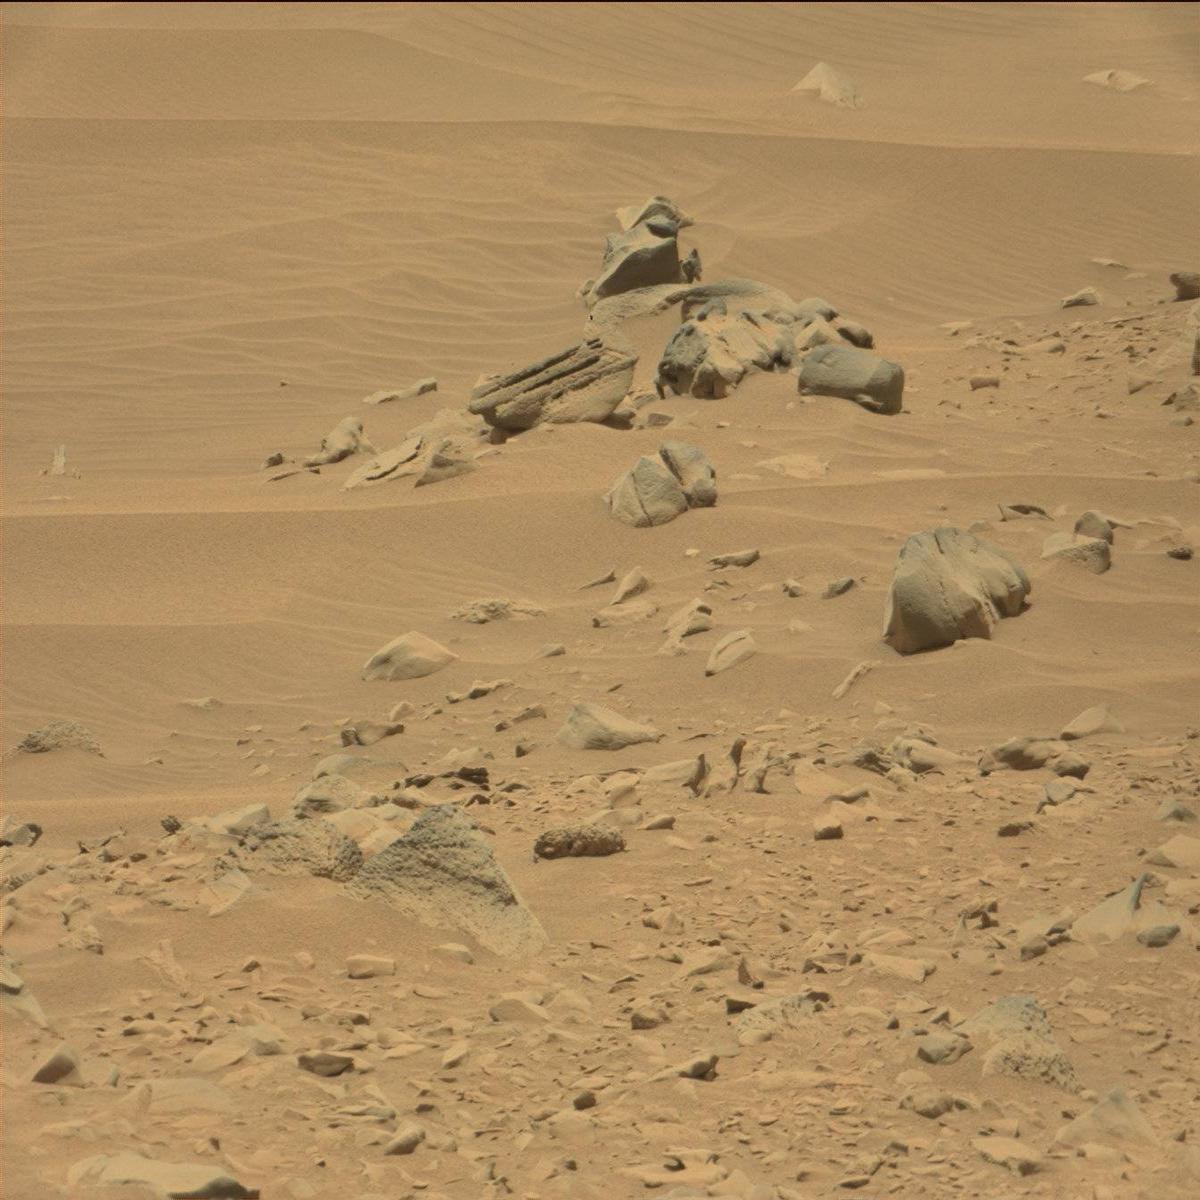
Terrain classes present: Bedrock, Sand / Soil